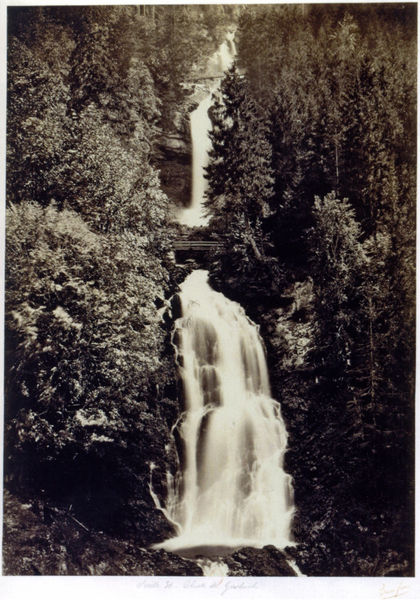
Titel: Wasserfall von Giessbach
Künstler: Louis Auguste Bisson
Standort: Paris
Institution: Bibliothèque Nationale
Schlagwörter: baum, berg, blätter, felsen, laub, schatten, wasser, weiß, bäume, fluss, grün, landschaft, teich, grau, holz, licht, mitte, schwarz, schnee, hochformat, steine, bach, natur, brücke, tal, wald, wasserfall, gischt, abhang, berge, gebirge, hang, steil, sepia, rauschen, sturzbach, tannen, tosend, treppen, wasse, stufen, foto, fotografie, photographie, wasserlauf, schweiz, schwarzweiß, photo, urwald, nadelbäume, bachlauf, tannenwald, postkarte, kaskaden, fot, schäumen, brücken, tosen, abfluß, 19, walx